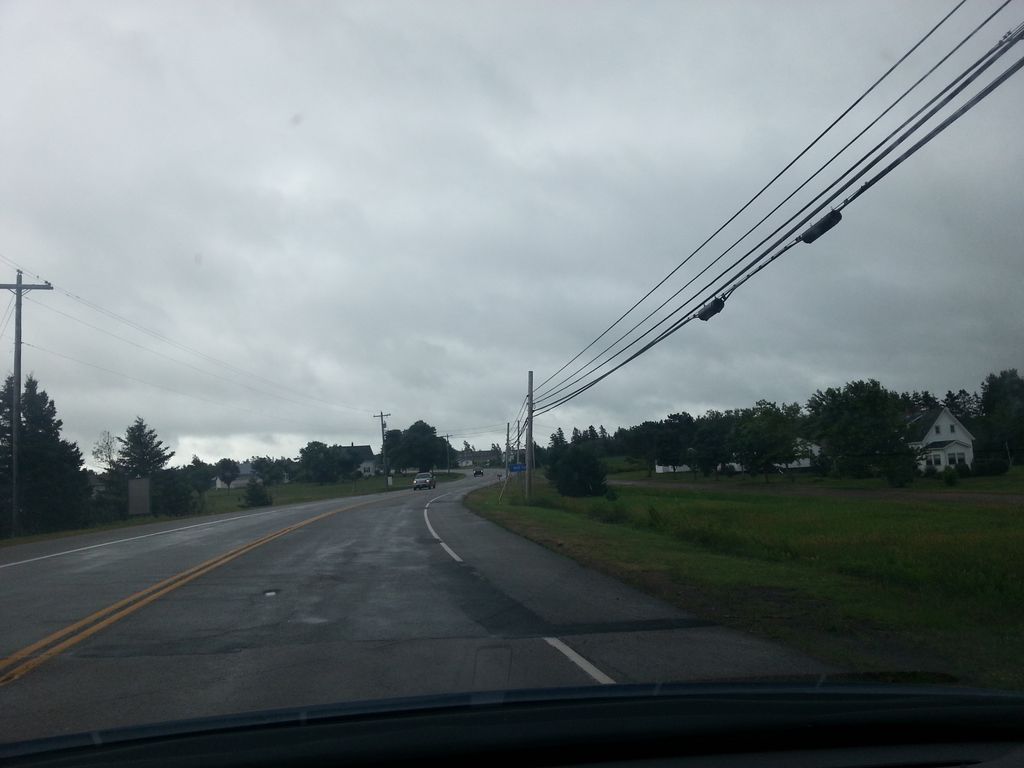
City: charlottetown